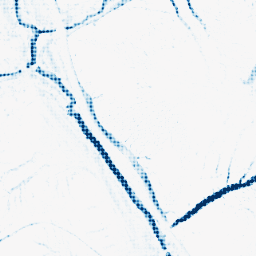
Category: morphological
Decomposition family: morphological
Decomposition parameters: operation: closing
size: 5
Upsampling method: sinc_blackman
Upsampling parameters: scale: 8
kernel_size: 8
Upsampling scale: 8